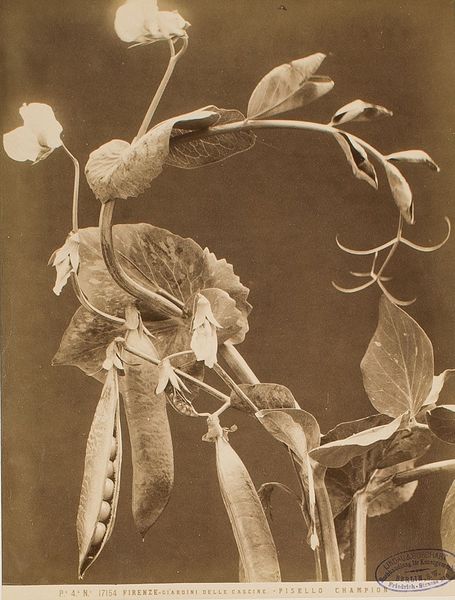
Titel: Erbsenschoten, Parco delle Cascine, Florenz
Künstler: Fratelli Alinari
Standort: Hamburg
Institution: Museum für Kunst und Gewerbe Hamburg
Schlagwörter: pflanzen, foto, fotografie, photographie, photo, erbse, albumin, lichtbild, objektstudie, naturfotografie, sachfotografie, bildwerke, angewandte und bildende kunst, hessische systematik, kräuter, tierfotografie, naturphotographie, tierphotographie, schwarzweißpositivverfahren, silbersalzverfahren, schwarzweißfotografie, objektstudien, sachphotographie, albuminpapier, pflanzenfotografie